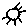
Label: sun